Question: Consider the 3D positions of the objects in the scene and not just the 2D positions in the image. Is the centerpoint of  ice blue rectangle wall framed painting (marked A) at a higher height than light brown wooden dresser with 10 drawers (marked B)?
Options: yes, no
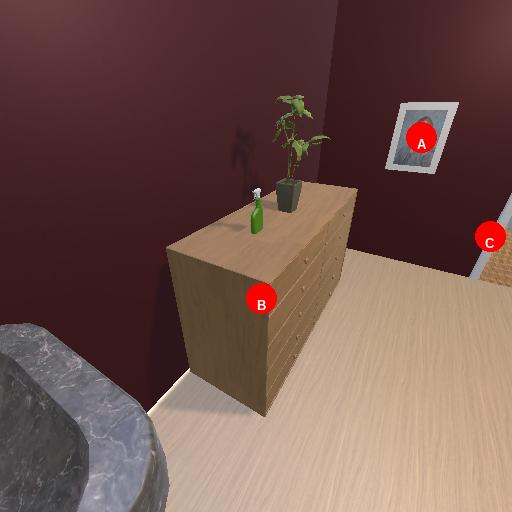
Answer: yes